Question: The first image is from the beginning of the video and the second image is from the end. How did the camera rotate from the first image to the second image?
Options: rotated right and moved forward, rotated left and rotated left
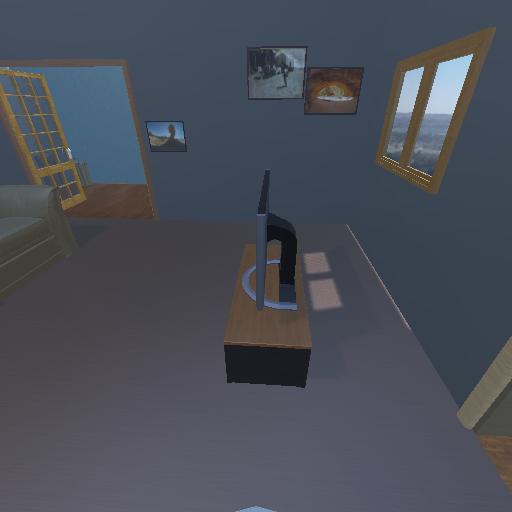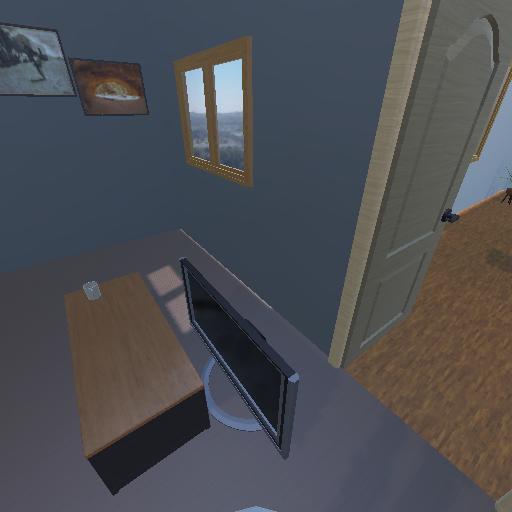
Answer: rotated right and moved forward